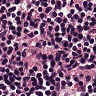
Metastatic tissue present: no